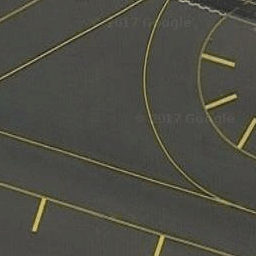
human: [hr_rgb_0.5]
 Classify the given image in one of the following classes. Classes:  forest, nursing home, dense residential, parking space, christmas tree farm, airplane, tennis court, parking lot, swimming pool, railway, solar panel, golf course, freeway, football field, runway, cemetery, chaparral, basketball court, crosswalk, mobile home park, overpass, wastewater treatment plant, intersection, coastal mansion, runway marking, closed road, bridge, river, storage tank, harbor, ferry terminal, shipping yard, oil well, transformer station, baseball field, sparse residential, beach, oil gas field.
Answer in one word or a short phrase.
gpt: runway marking